Interaction volume radius: 5 \u00c5
Interaction volume height: 15 \u00c5
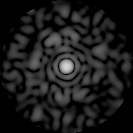
Disorder parameter: 0.7597